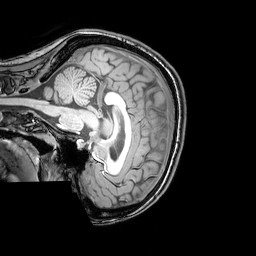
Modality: T1w
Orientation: sagittal
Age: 24
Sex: female
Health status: healthy
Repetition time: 0.081 s
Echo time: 0.037 s